Question: I am using Eclipse in Ubuntu Linux.
For some reason some classes are simply not found, for example Comparator or Arrays.
I have noticed something very strange. When I view the library in Eclipse I can see that most .class files allow you to click on them and it displays a 'C' icon - for example 'Comparators' in the screenshot below. Comparator does not allow this dropdown - could this be part of the problem? The same also goes for Arrays.class and BitSet.class, as you can see.

Why the hell can I not reference Comparator in the IDE??
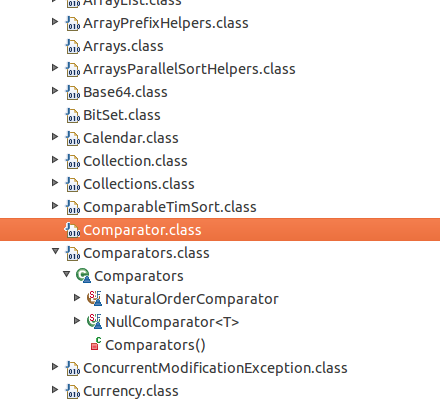
Answer: It turned out that, as @Holger suggested, this was a problem with my version of Eclipse. I was running Eclipse Indigo. Once I updated to Eclipse Luna the strange compilation errors were fixed. I was also able to change the compiler compliance level to 1.8 and make use of JDK 8 constructs such as the Lambda, which I was unable to do in Indigo.